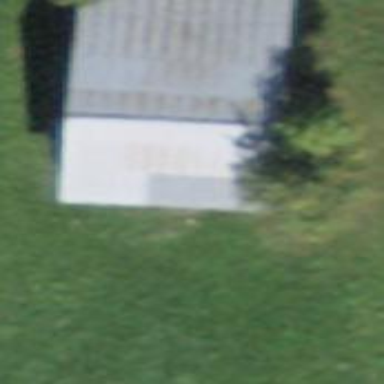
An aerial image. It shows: Barn.